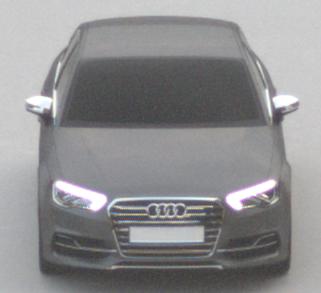
Make: Audi
Model: S3
Detailed model: 8V
Model produced from: 2013
Model produced until: 2020
Doors: 4
Color: gray
Road condition: dry road
Daytime: morning or afternoon
Contrast: low contrast